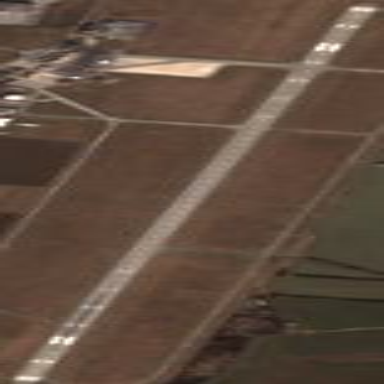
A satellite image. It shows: Asphalt runway at the airport.